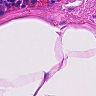
Metastatic tissue present: no